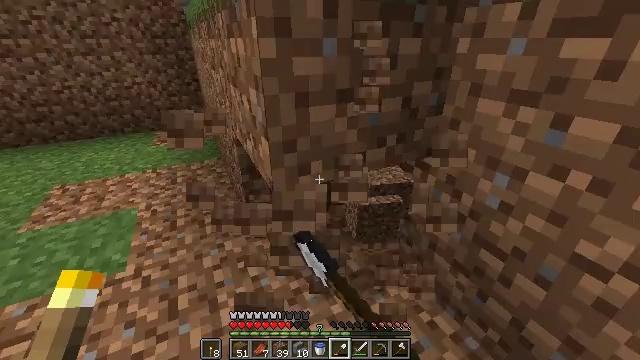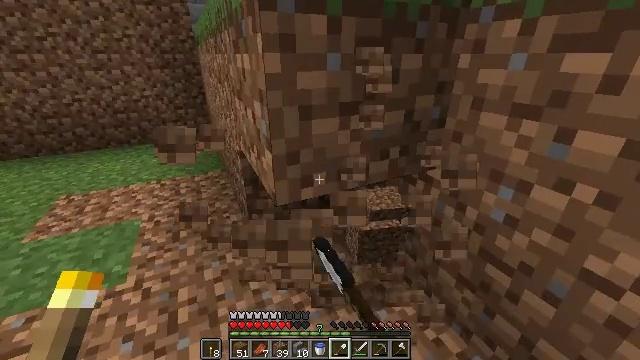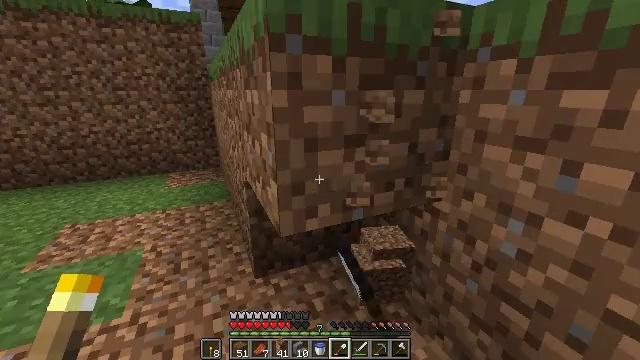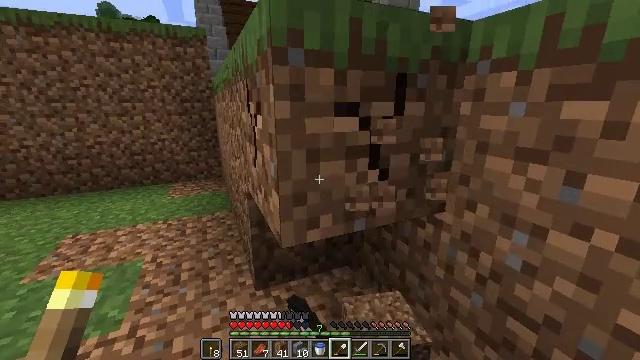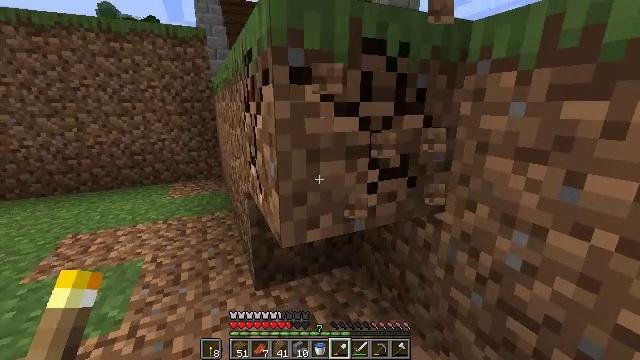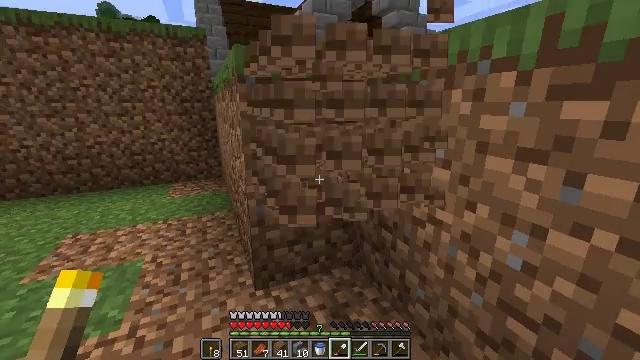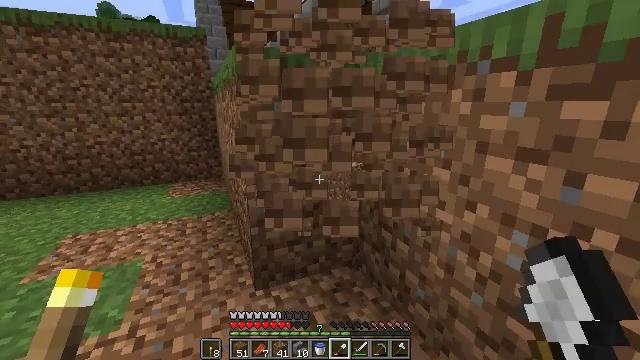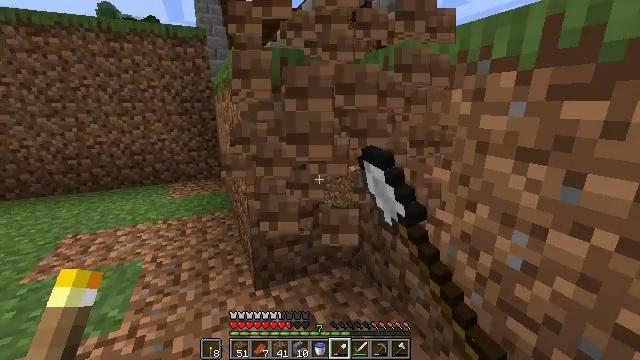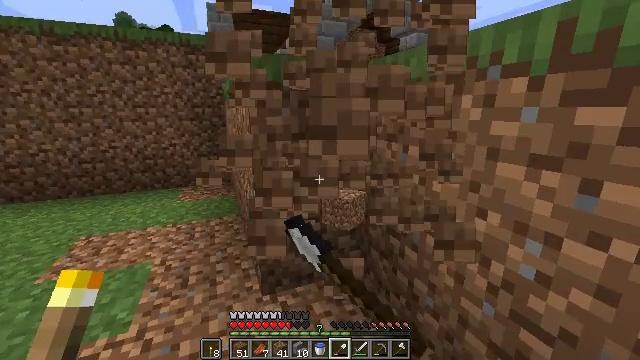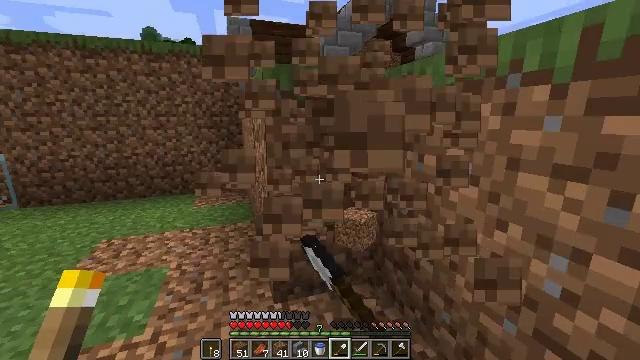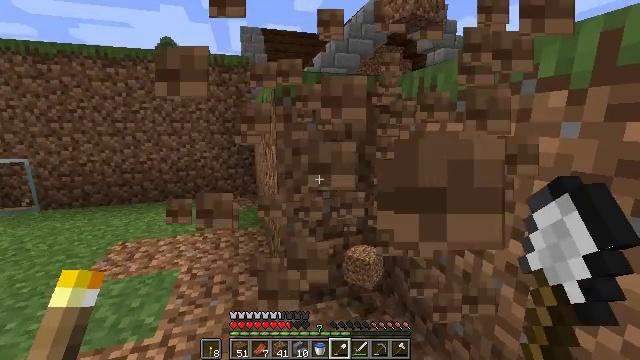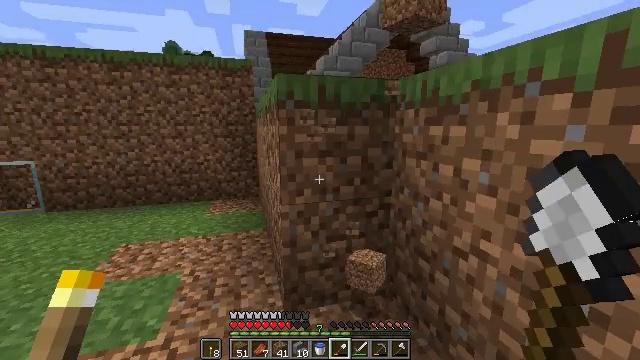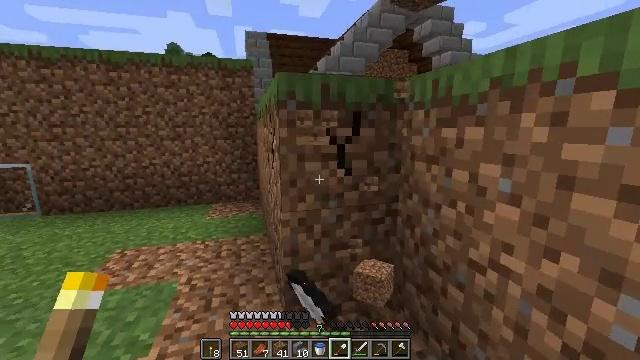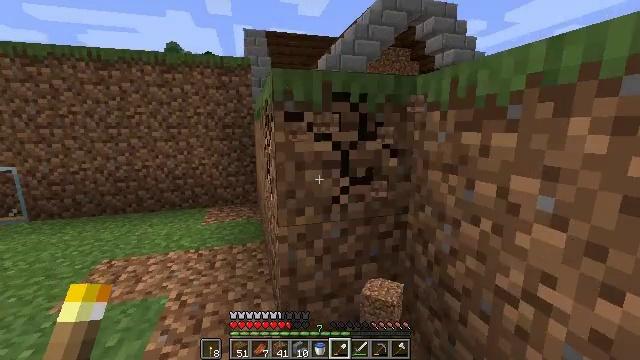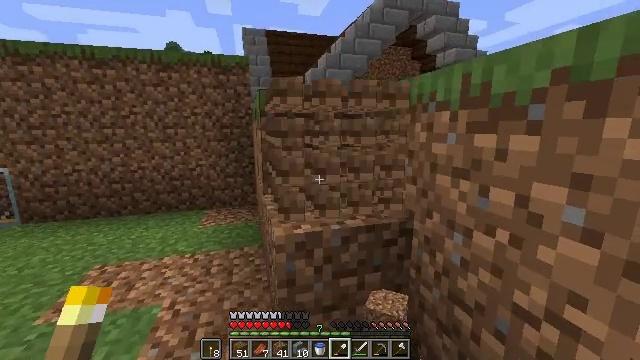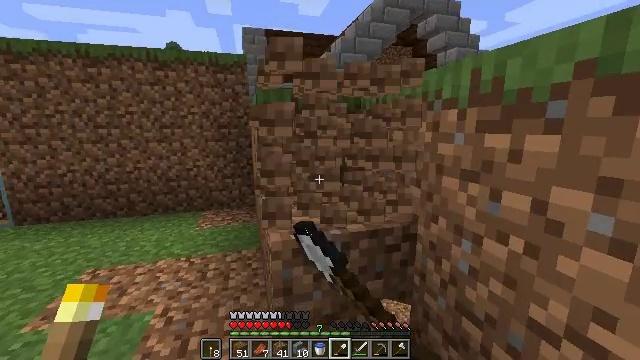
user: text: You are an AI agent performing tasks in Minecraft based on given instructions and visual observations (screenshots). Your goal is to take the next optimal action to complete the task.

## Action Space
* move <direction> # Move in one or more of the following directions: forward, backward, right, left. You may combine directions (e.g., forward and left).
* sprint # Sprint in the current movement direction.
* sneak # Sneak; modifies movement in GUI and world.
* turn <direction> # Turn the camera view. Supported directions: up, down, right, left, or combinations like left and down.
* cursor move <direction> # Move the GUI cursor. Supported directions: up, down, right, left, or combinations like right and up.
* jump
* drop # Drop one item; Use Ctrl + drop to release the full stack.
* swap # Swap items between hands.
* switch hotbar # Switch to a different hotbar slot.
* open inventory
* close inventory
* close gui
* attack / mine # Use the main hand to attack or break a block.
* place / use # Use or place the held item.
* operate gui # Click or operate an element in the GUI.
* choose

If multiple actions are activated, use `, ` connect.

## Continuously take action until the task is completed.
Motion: motion action
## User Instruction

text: Harvest grass block to clear the area.
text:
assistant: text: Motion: turn up, attack / mine
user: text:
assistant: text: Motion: turn left and up, attack / mine
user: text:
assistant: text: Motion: turn up, attack / mine
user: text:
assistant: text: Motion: attack / mine
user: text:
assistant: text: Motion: attack / mine
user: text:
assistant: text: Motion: attack / mine
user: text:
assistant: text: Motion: attack / mine
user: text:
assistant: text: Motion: turn left and up, attack / mine
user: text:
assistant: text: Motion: turn left and up, attack / mine
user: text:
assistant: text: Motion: turn left and up, attack / mine
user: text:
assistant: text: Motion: move forward, attack / mine
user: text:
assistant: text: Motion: move forward, attack / mine
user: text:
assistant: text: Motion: move forward, attack / mine
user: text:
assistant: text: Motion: attack / mine
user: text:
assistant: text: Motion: attack / mine
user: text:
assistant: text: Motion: attack / mine
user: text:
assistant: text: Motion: attack / mine
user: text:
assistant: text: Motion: attack / mine
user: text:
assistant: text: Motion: attack / mine